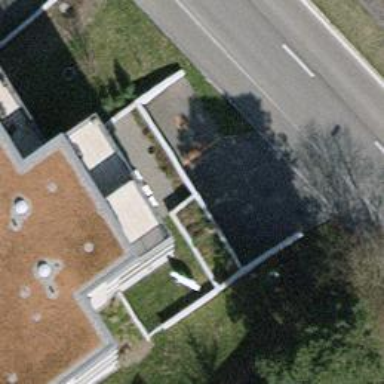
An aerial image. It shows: Parking entrance.